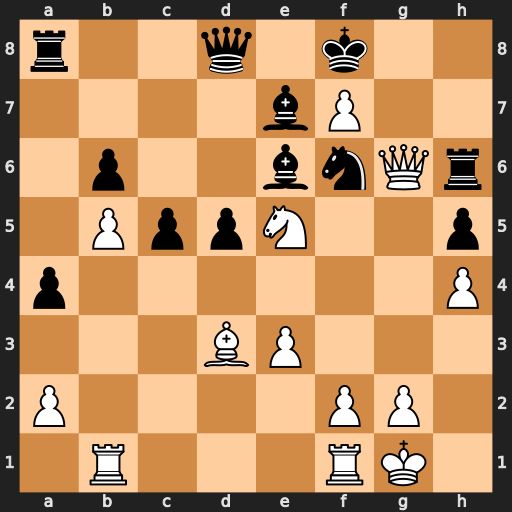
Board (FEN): r2q1k2/4bP2/1p2bnQr/1PppN2p/p6P/3BP3/P4PP1/1R3RK1
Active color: w
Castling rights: -
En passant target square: -
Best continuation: Qxh6#